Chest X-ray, PA view. Patient: 57 years old, sex F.
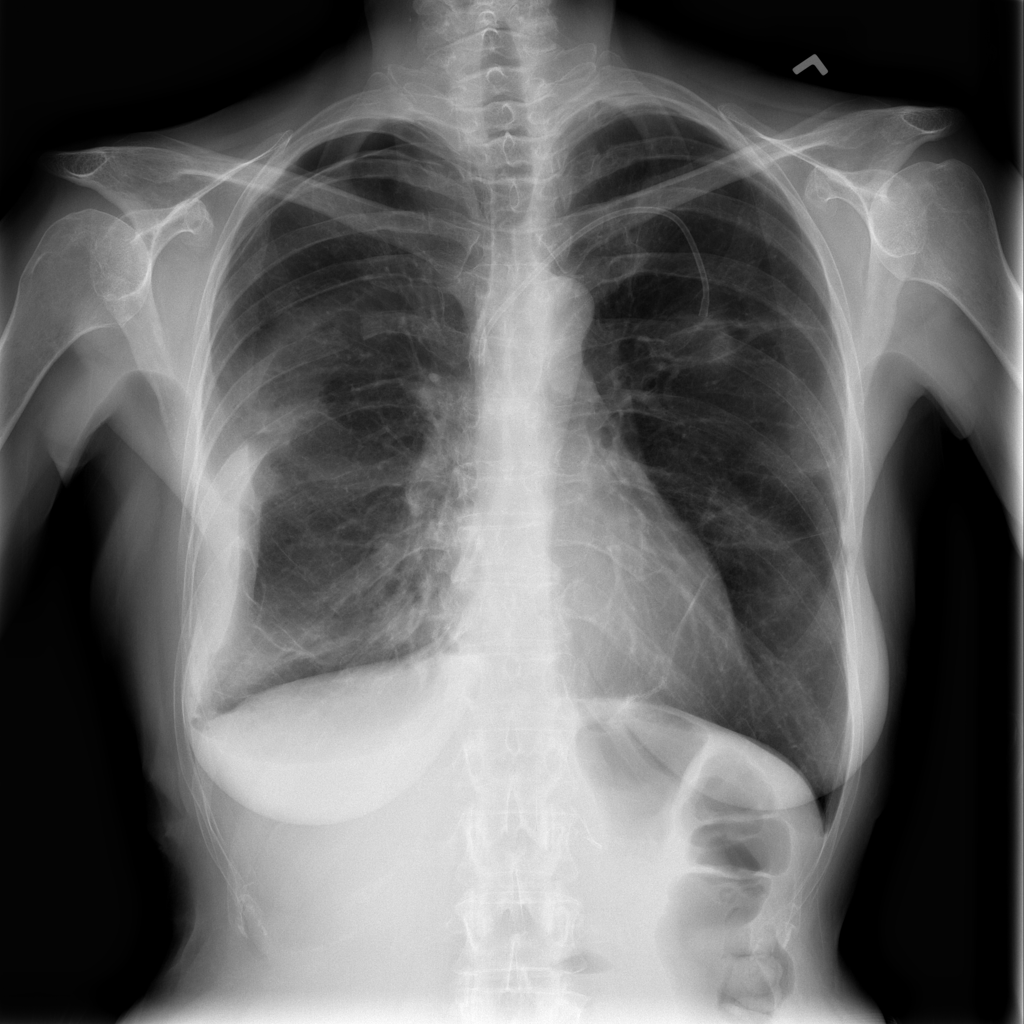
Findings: Pneumothorax